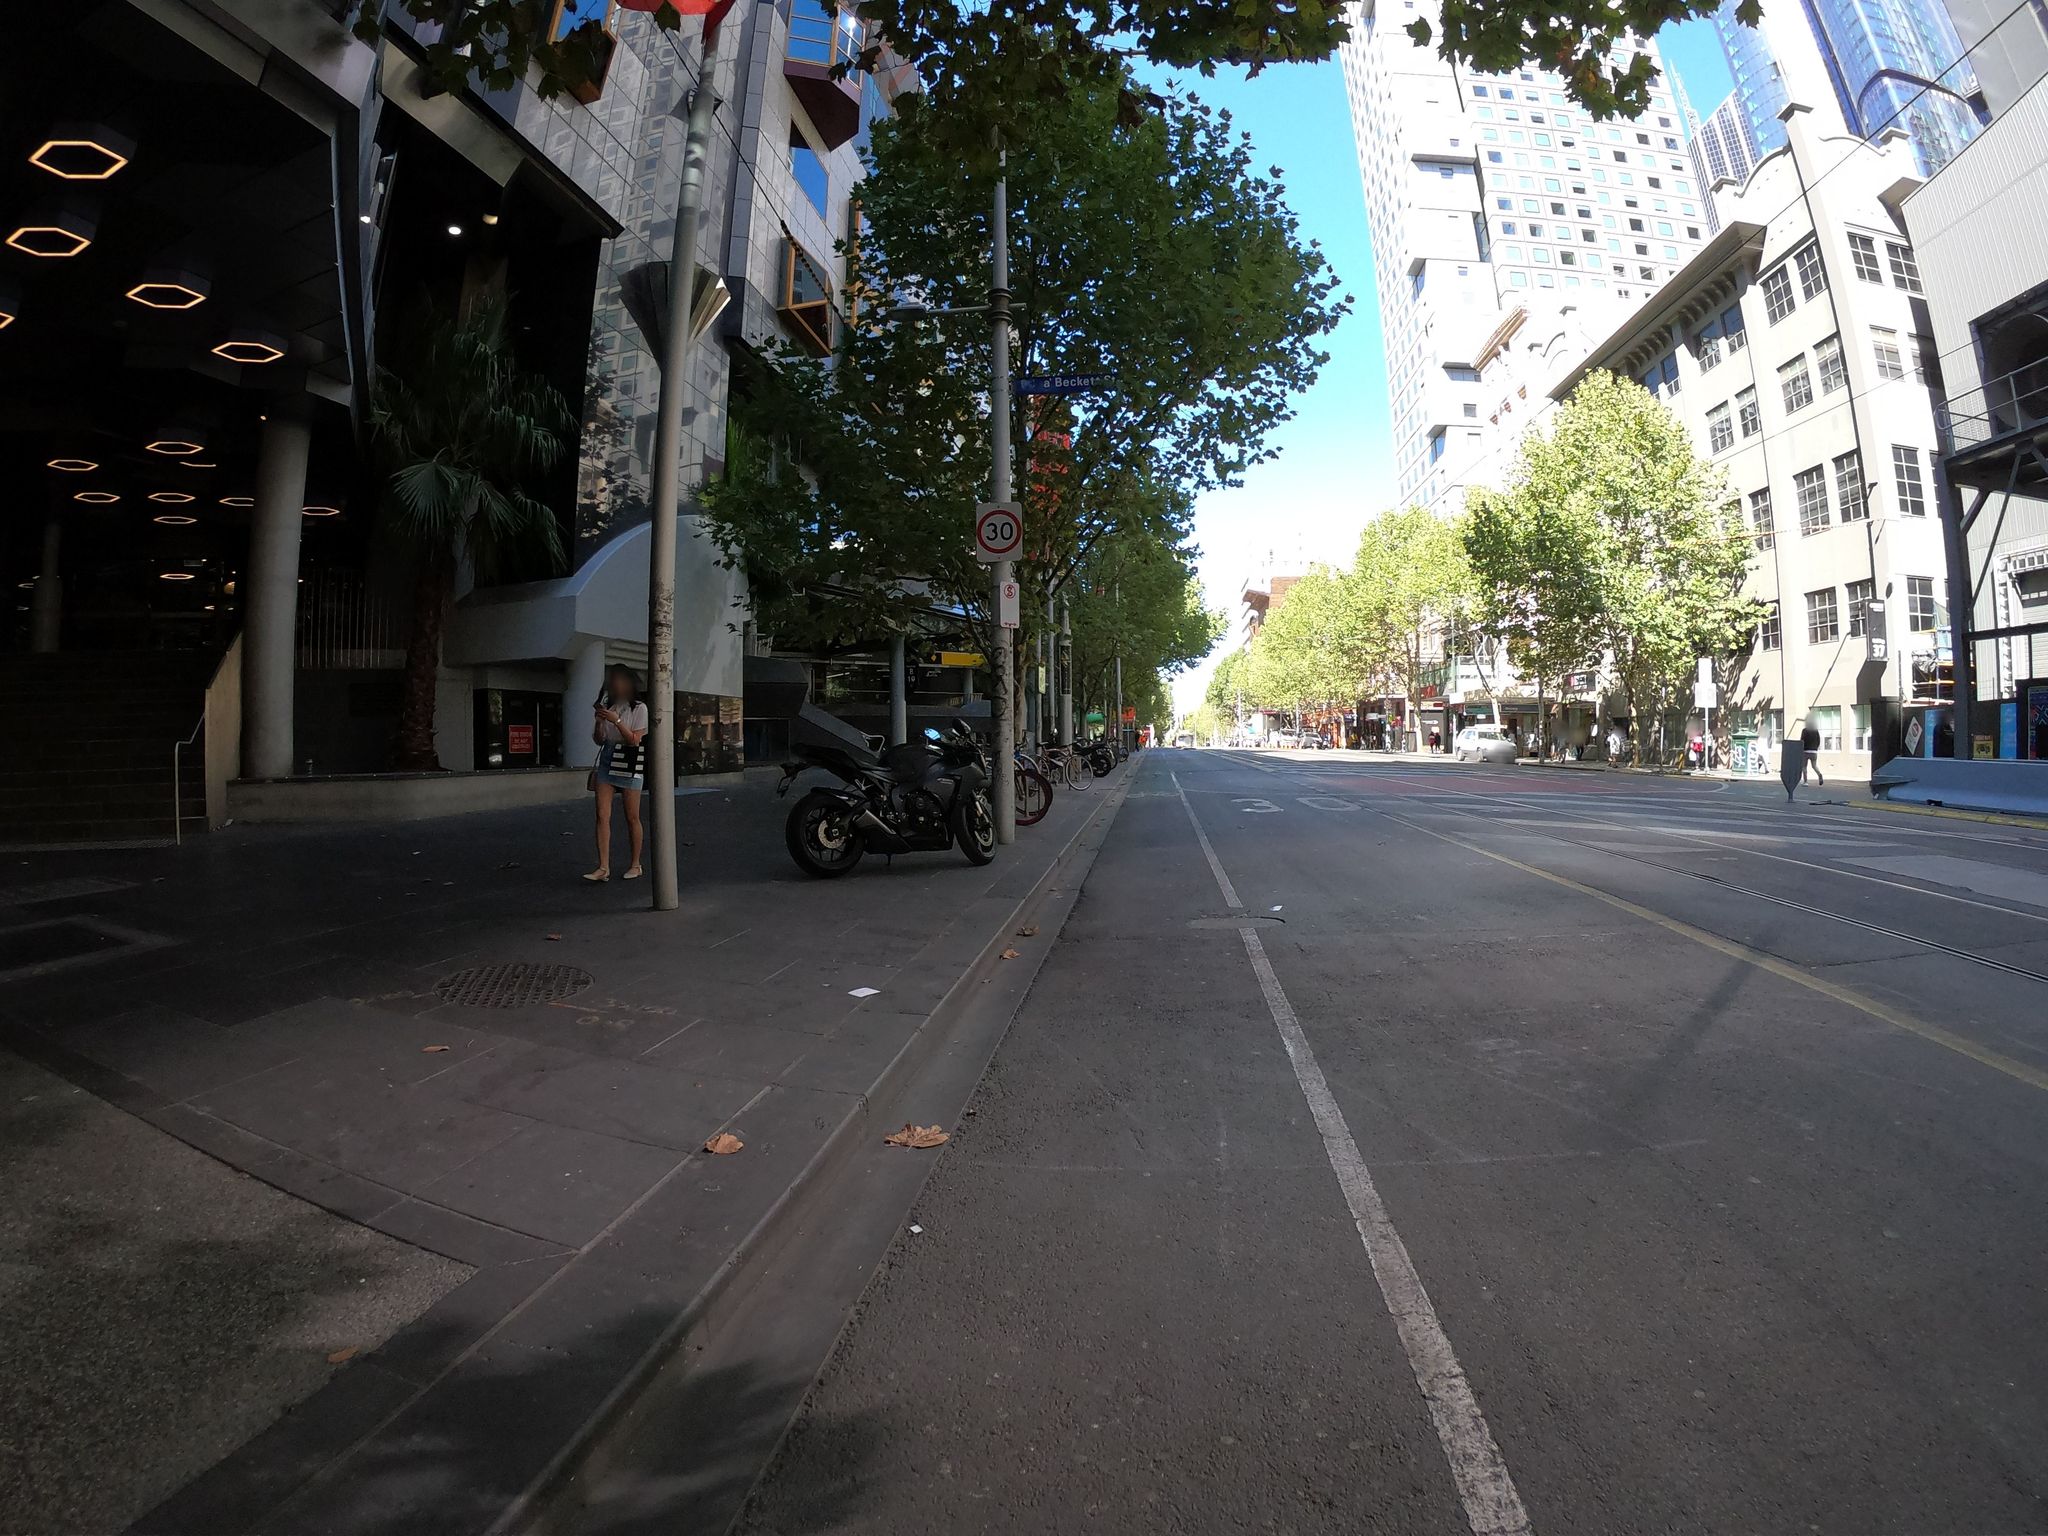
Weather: clear
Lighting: day
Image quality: good
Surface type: cycling surface
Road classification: footway
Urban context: urban centre
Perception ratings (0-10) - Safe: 8.58, Lively: 9.66, Beautiful: 9.65, Boring: 2.14, Depressing: 3.12, Wealthy: 5.11